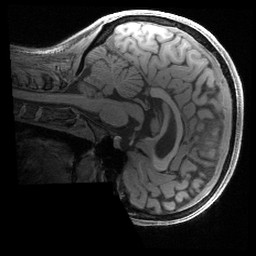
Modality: T1w
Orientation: sagittal
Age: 35
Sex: female
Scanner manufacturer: siemens
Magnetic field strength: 3 T
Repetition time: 2.4 s
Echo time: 0.00241 s